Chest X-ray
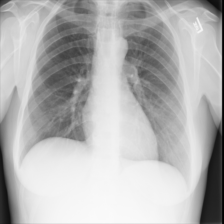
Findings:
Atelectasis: positive
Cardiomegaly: negative
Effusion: negative
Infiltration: negative
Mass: negative
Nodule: negative
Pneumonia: negative
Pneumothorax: negative
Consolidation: negative
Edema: negative
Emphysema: negative
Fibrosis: negative
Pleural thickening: negative
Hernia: negative